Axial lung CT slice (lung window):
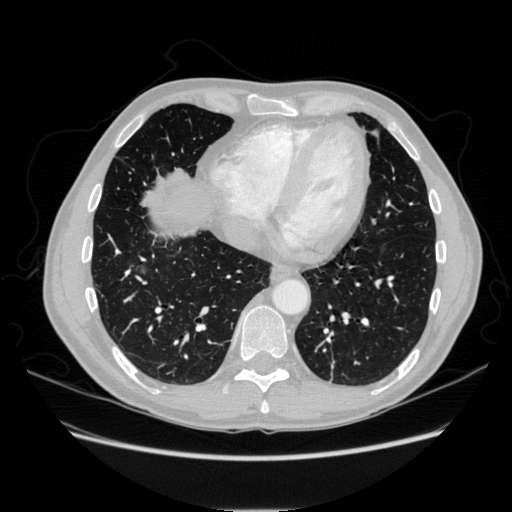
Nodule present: no